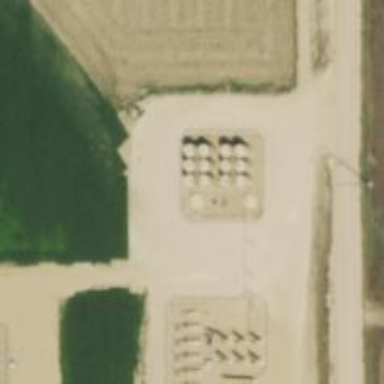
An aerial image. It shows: Storage tank with man-made structure.